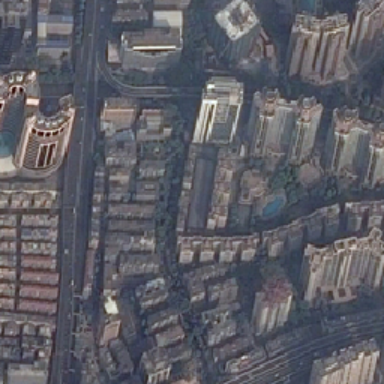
T business district is surrounded by some trees and apartments .